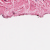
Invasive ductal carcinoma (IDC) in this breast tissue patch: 0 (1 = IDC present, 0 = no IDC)